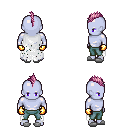
a pixel art fantasy rpg character, male body template, dark elf, purple skin, white tattered cape, teal pants, pink mohawk hairstyle, gold gloves, white slippers, four views (front, back, left, right), 2x2 character sprite sheet, small pixel art, hard edges, no anti-aliasing